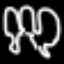
Label: frog